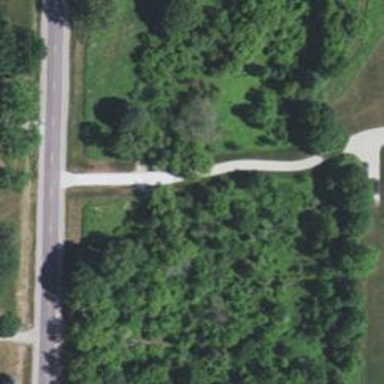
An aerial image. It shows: Driveway bridge connecting two areas.